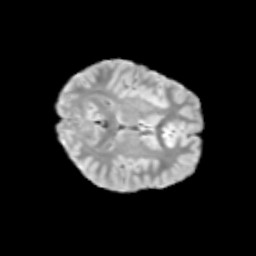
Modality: T2w
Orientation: axial
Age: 11
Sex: male
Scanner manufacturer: siemens
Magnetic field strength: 3 T
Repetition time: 3.8 s
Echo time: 0.07 s